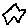
Label: star